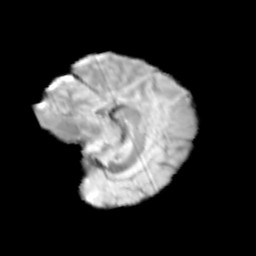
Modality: T2w
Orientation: sagittal
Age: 12
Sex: female
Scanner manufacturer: siemens
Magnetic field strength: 3 T
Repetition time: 3.8 s
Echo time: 0.07 s